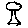
Label: tree